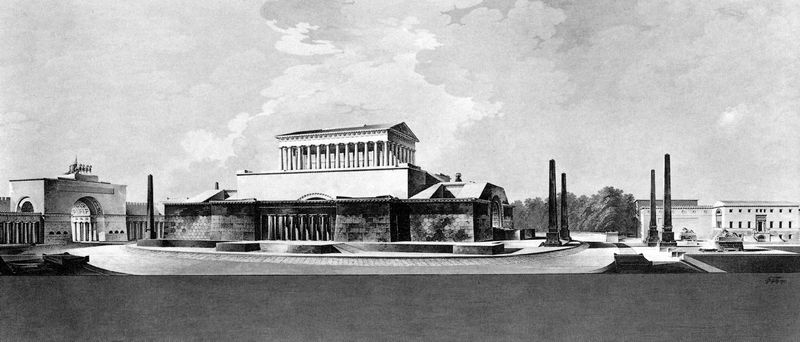
Titel: Entwurf zu einem Tempel als Denkmal für Friedrich II.
Künstler: Friedrich Gilly
Institution: Berlin, Staatliche Museen - Preußischer Kulturbesitz
Schlagwörter: himmel, schatten, wasser, wolken, bäume, fluss, stadt, ufer, licht, skizze, säule, säulen, zeichnung, anlage, dach, gebäude, haus, architektur, steine, signatur, häuser, pferde, bogen, mauer, platz, rundbogen, querformat, tor, türme, torbogen, groß, schwarzweiss, stich, entwurf, arkaden, griechisch, obelisk, griechenland, historismus, plan, tempel, akropolis, tempelanlage, reiterstandbild, triumphbogen, obelisken, stelen, städteplanung, obeliske